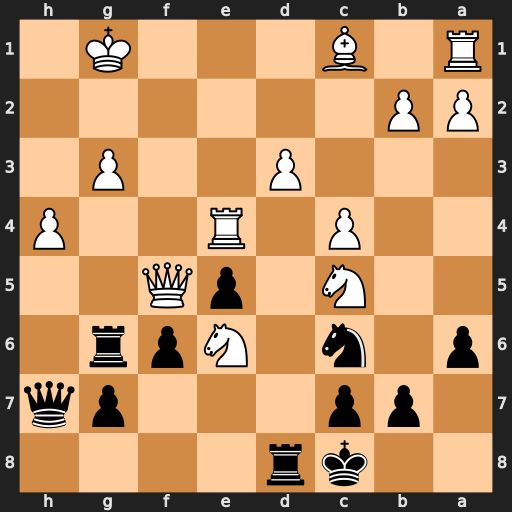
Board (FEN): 2kr4/1pp3pq/p1n1Npr1/2N1pQ2/2P1R2P/3P2P1/PP6/R1B3K1
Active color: b
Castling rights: -
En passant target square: -
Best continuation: Rxg3+ Kh2 Qxf5